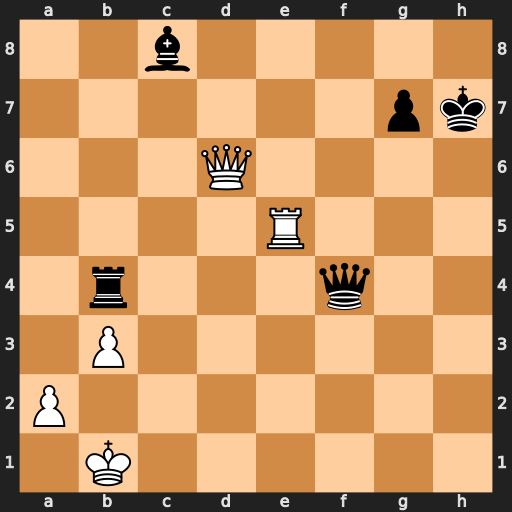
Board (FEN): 2b5/6pk/3Q4/4R3/1r3q2/1P6/P7/1K6
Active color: w
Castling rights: -
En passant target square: -
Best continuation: Rh5+ Kg8 Qd5+ Kf8 Rh8+